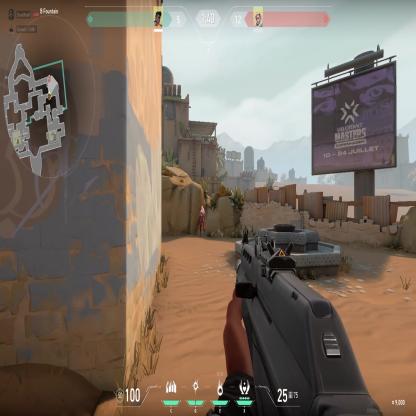
Label: enemy